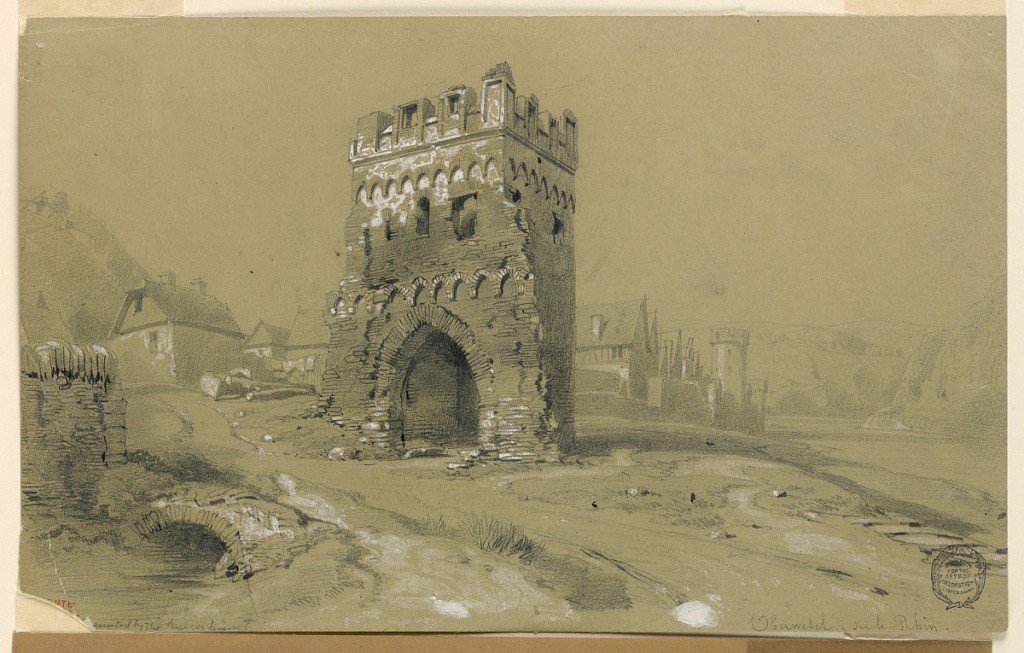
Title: Oberwesel, Rhineland
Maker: Eugène Edouard Soulès, French, 1811–1876
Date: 1828
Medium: Black crayon, brush and wash, brush and white gouache on greenish-brown paper
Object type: Drawing
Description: A part of the walls and of the houses facing the Rhine are shown. An isolated tower is in the center, at right. Written below: Oberwesel, sur le Rhin